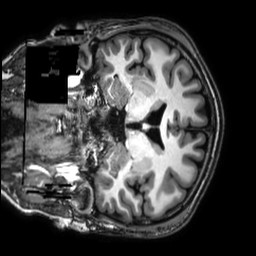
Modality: T1w
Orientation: coronal
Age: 29
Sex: male
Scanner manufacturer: philips
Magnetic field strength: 3 T
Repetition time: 0.008132 s
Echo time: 0.00372 s